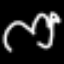
Label: squiggle